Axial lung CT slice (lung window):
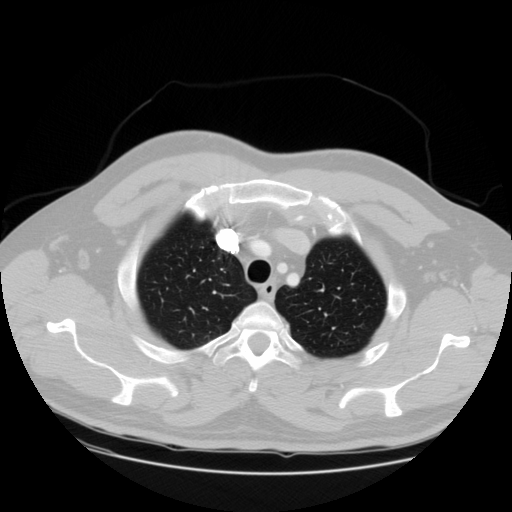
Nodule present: no